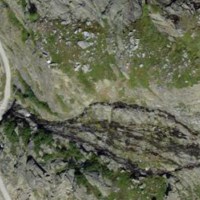
EUNIS habitat code: 31
Species observed at this site:
Cryptogramma crispa
Achillea distans